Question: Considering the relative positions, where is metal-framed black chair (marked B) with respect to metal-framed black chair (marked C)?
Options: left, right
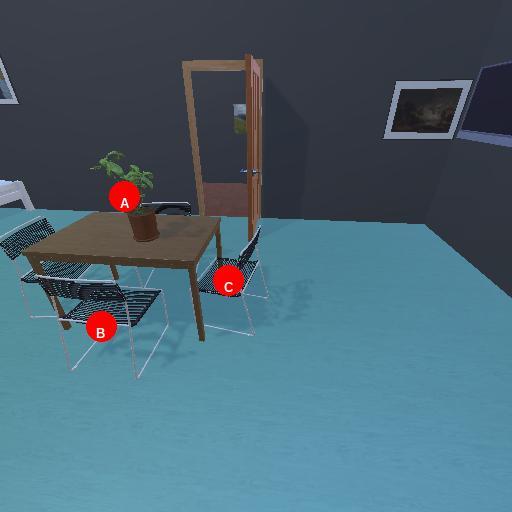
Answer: left